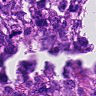
Metastatic tissue present: yes